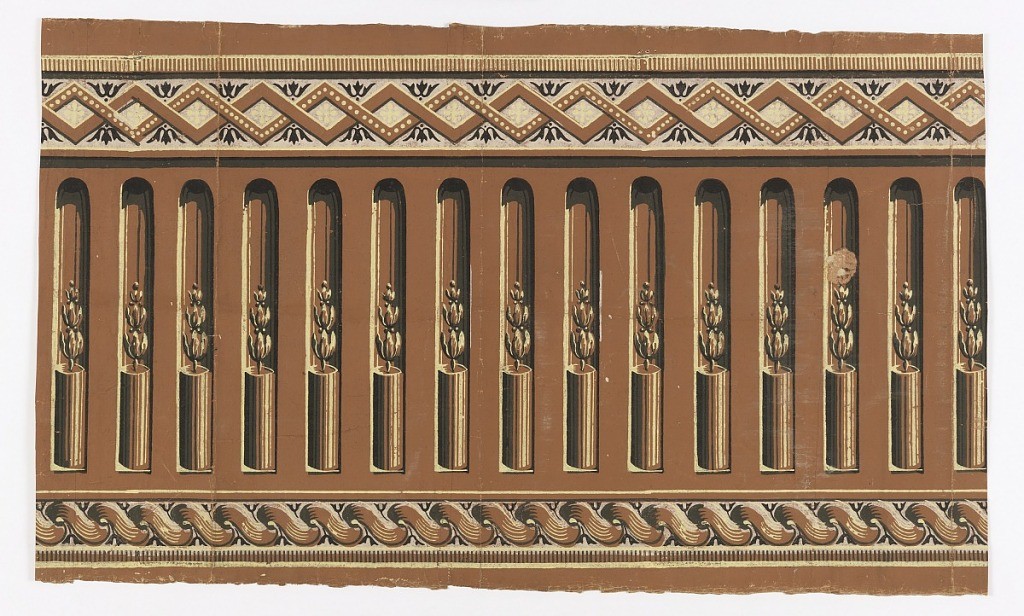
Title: Dado
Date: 1815–35
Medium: Block-printed on joined sheets
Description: Wide central band of cabled fluting or chandelles. A narrow band of diamond diaper runs above, while an equal band of a wave motif runs below. Printed in yellow, pink and black on a brown ground.

H#590